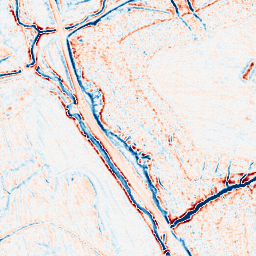
Category: edge_preserving
Decomposition family: bilateral
Decomposition parameters: d: 9
sigma_color: 150
sigma_space: 100
Upsampling method: sinc_blackman
Upsampling parameters: scale: 8
kernel_size: 16
Upsampling scale: 8